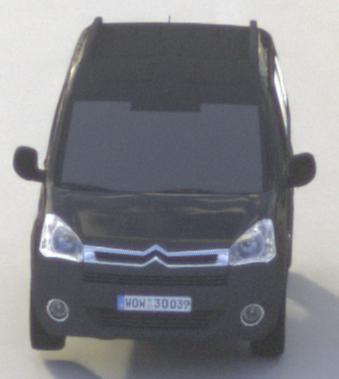
Make: Citroen
Model: Berlingo Kombi VTi 120
Detailed model: Berlingo (II) Kombi
Model produced from: 2009/12
Model produced until: 2012/03
Doors: 5
Color: black
Road condition: dry road
Daytime: morning or afternoon
Contrast: medium contrast